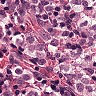
Metastatic tissue present: yes